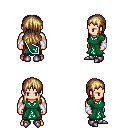
a pixel art fantasy rpg character, male body template, human, light skin, sash dress, red pants, blonde unkempt hairstyle, white cloth bracers, metal boots, four views (front, back, left, right), 2x2 character sprite sheet, small pixel art, hard edges, no anti-aliasing